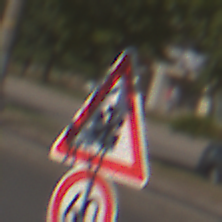
Verkehrszeichen: SchneeOderEisglaette
Zusatzzeichen unten: Geschwindigkeit60
Umgebung: Outdoor, Urban
Tageszeit: Midday
Wetter: Clear
Licht: Natural
Jahreszeit: NotSpecified
Kontrast: HighContrast